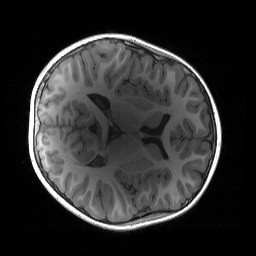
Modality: T1w
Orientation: axial
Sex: female
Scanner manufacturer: siemens
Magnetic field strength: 3 T
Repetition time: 1.9 s
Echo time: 0.00243 s